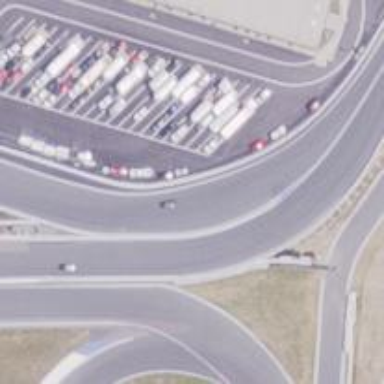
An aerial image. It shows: Raceway for motor sports.